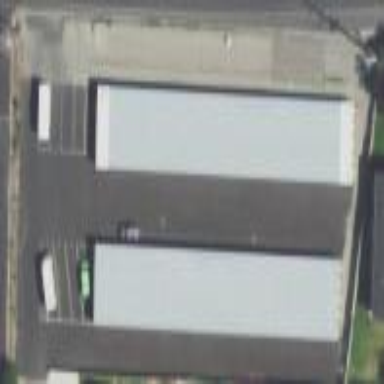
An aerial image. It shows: Storage rental shop.